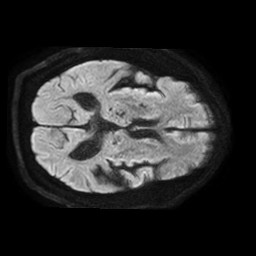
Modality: TRACE
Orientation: axial
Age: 55
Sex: male
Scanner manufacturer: philips
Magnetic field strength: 1.5 T
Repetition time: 3.52 s
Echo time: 0.07078 s